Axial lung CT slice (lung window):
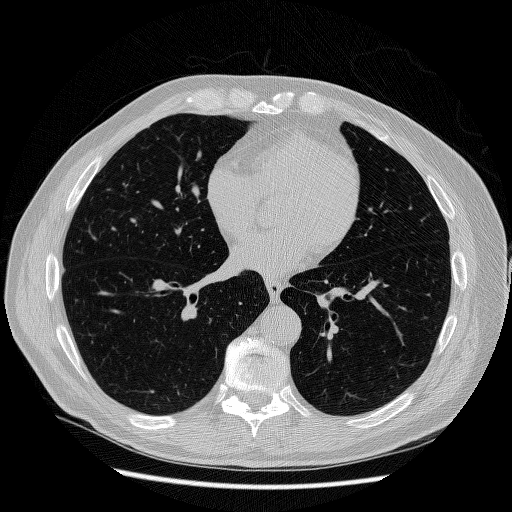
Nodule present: no